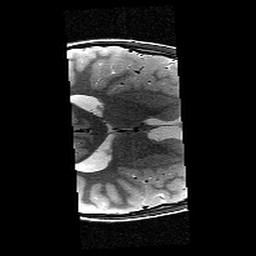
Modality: T2w
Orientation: axial
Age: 11
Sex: male
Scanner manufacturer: siemens
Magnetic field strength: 3 T
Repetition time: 9.23 s
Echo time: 0.067 s